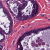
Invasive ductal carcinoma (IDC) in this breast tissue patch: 0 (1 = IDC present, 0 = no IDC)